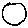
Label: circle